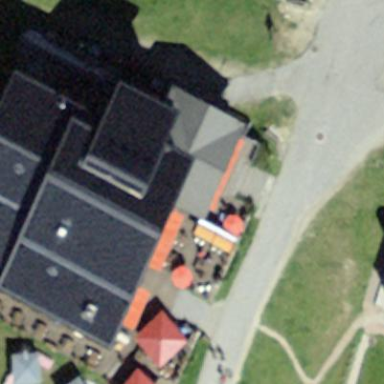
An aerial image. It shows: Hotel building.